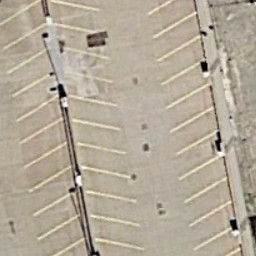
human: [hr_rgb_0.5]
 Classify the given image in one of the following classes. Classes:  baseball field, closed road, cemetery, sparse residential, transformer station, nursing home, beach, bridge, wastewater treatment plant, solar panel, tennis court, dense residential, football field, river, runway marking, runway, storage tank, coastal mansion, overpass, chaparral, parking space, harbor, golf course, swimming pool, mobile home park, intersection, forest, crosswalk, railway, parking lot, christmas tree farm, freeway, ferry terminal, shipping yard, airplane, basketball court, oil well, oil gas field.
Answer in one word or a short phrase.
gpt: parking space